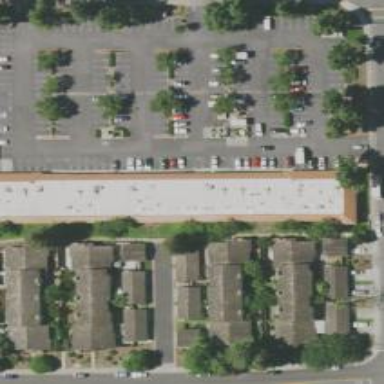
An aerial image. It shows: Supermarket.